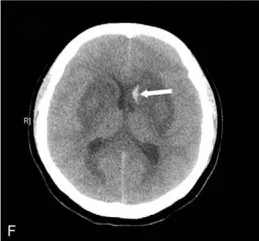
Brain magnetic resonance imaging and computed tomography (CT) scans. And a repeat CT scan 3 days thereafter shows bleeding of the left caudate nucleus (F, arrow).
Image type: radiology (ct)